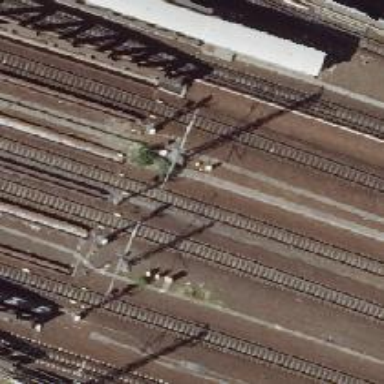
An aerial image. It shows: Railway signal.